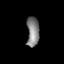
Tissue: lung
Cell type: Fibroblasts
Senescence score: 0.5937
Nuclear area (px): 361
Mean DAPI intensity: 129.072